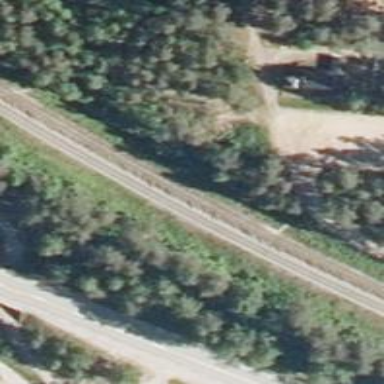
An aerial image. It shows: Continuous rail track.